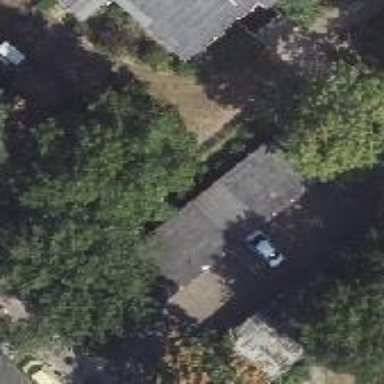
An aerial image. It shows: Group of garages.